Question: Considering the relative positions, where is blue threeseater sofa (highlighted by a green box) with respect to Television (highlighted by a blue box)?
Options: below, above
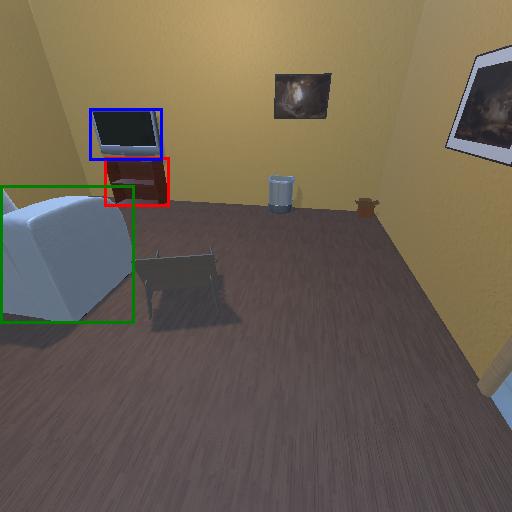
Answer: below